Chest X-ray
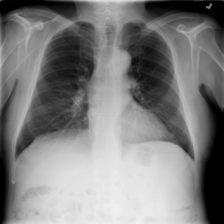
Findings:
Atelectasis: negative
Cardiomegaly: negative
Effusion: negative
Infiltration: negative
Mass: negative
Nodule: negative
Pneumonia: negative
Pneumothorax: negative
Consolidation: negative
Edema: negative
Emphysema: negative
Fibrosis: negative
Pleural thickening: negative
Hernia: negative